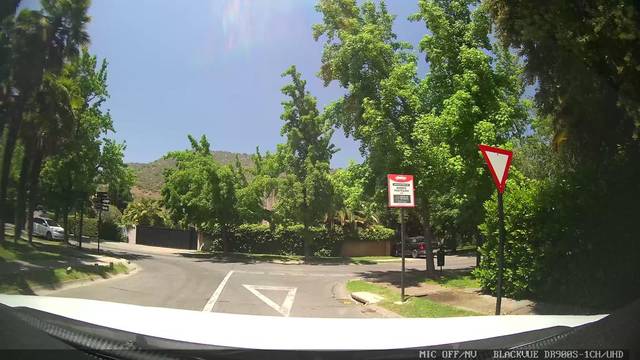
Region: Chile
Coordinates: -33.364, -70.538